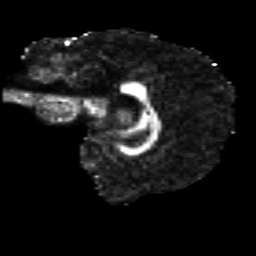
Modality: FA
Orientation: sagittal
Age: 23
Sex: female
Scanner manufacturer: siemens
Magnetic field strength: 3 T
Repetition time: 8.8 s
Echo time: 0.085 s